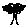
Label: tree